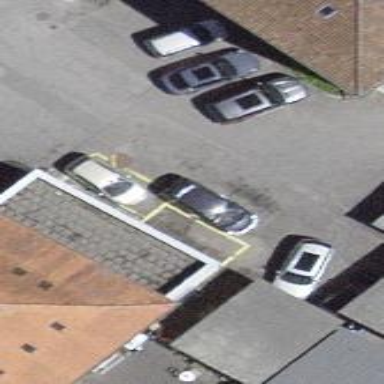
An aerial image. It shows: Car repair shop located in building.